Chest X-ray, AP view. Patient: 75 years old, sex F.
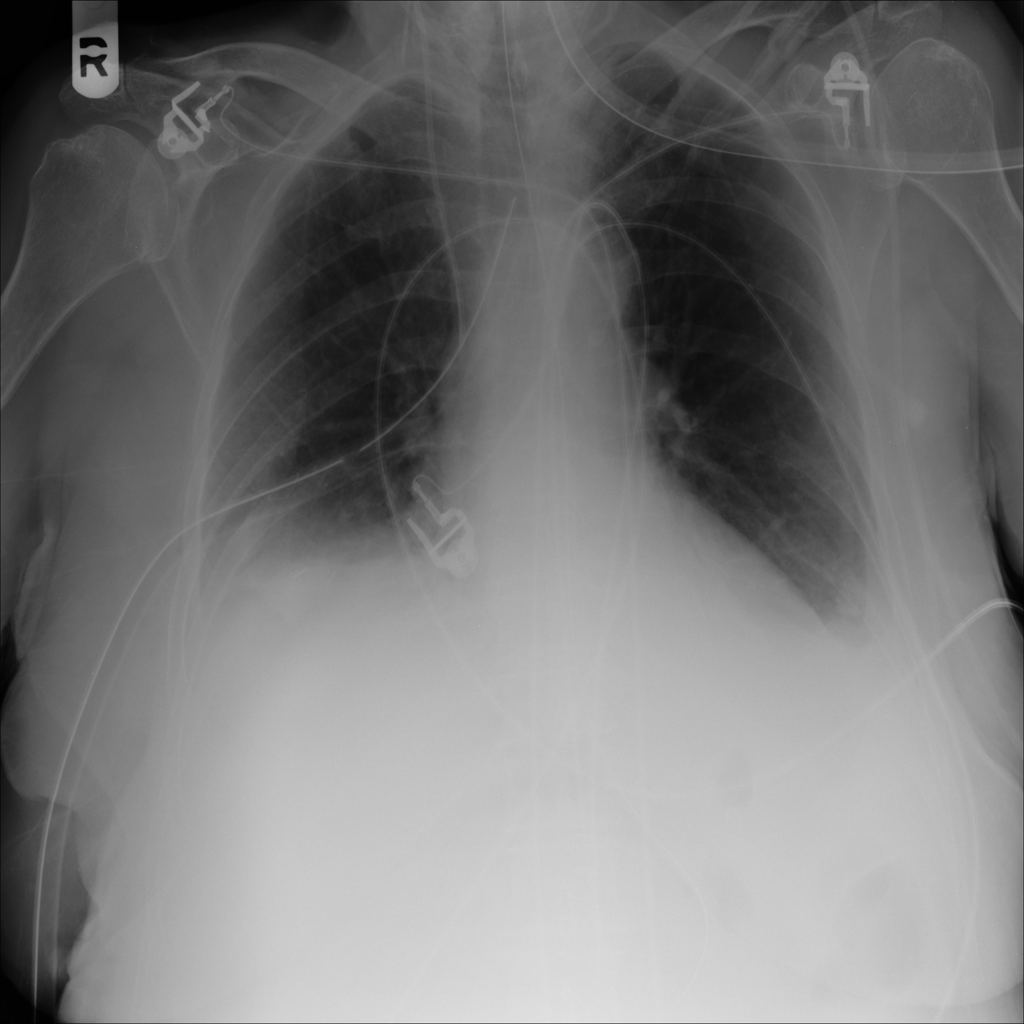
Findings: Effusion